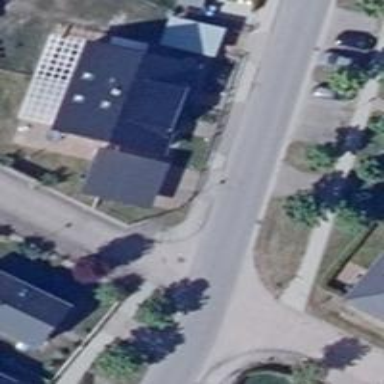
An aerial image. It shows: Sidewalk along the footway.